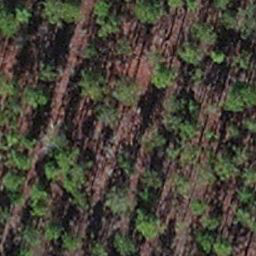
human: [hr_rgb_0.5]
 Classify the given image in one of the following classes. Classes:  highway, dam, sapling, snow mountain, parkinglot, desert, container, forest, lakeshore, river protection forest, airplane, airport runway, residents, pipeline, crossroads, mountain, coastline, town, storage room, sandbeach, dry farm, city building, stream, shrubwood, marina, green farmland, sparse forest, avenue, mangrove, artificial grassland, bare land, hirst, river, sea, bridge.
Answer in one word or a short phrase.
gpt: sapling